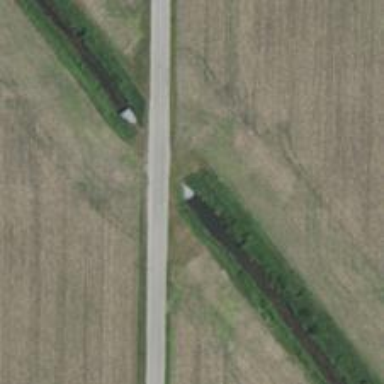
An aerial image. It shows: Culvert tunnel.